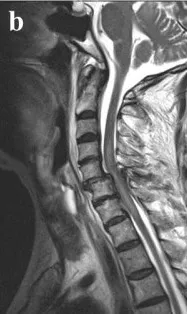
Magnetic resonance imaging showing spinal canal stenosis and swelling of the spinal cord eight weeks after the traffic accident. T2-weighted sagittal image.
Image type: radiology (mri)